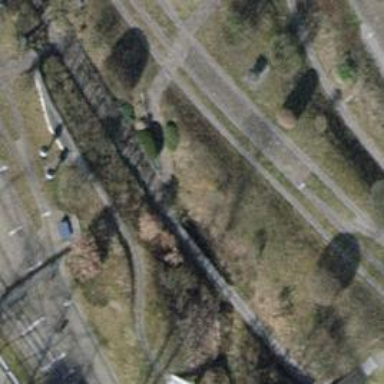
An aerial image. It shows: Miniature railway.